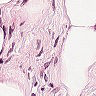
Metastatic tissue present: yes